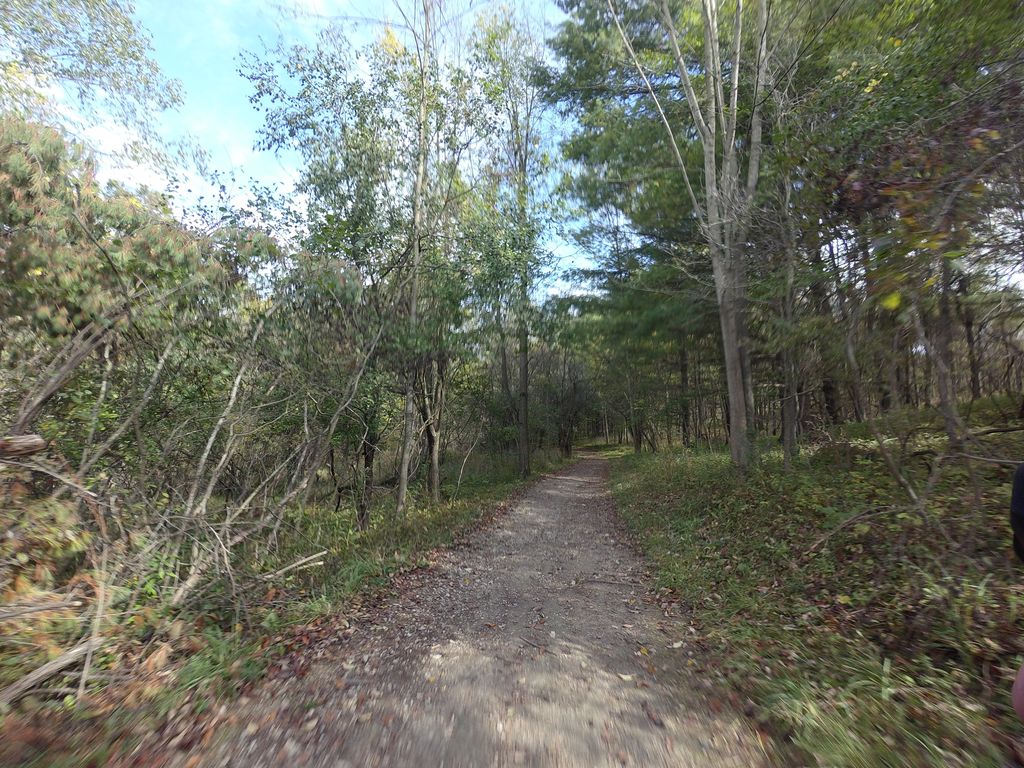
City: hamilton